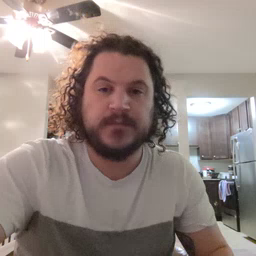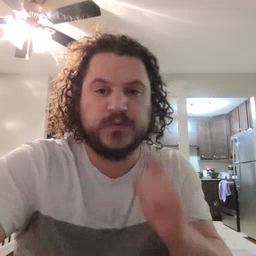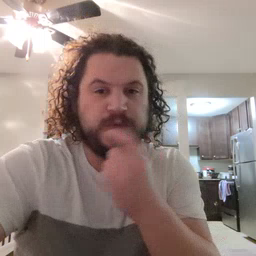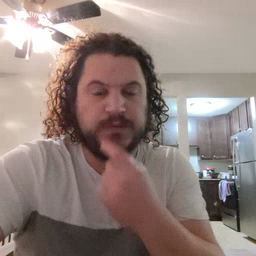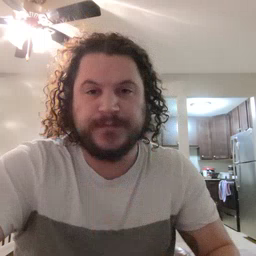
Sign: tooth